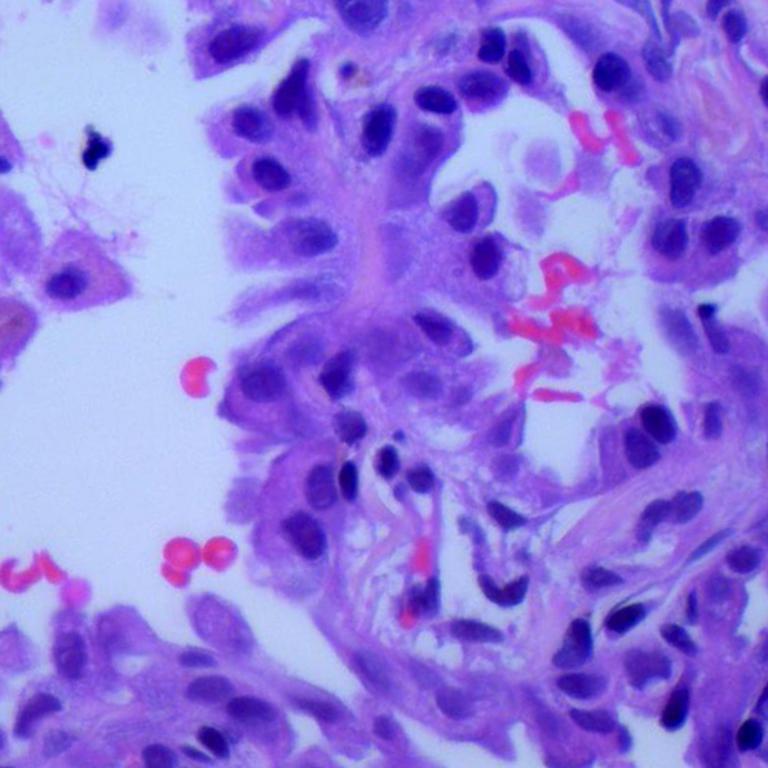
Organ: lung
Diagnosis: adenocarcinomas